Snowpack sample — Buffalo Mountain, Silverthorne, Colorado, USA (1/25/25, 10:11 AM MST)
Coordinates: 39.6222, -106.1139
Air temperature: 22 °F
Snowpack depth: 110 cm
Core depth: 20 cm
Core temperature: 48.2 °F
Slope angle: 12°, slope face: 102°
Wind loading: high
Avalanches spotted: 0
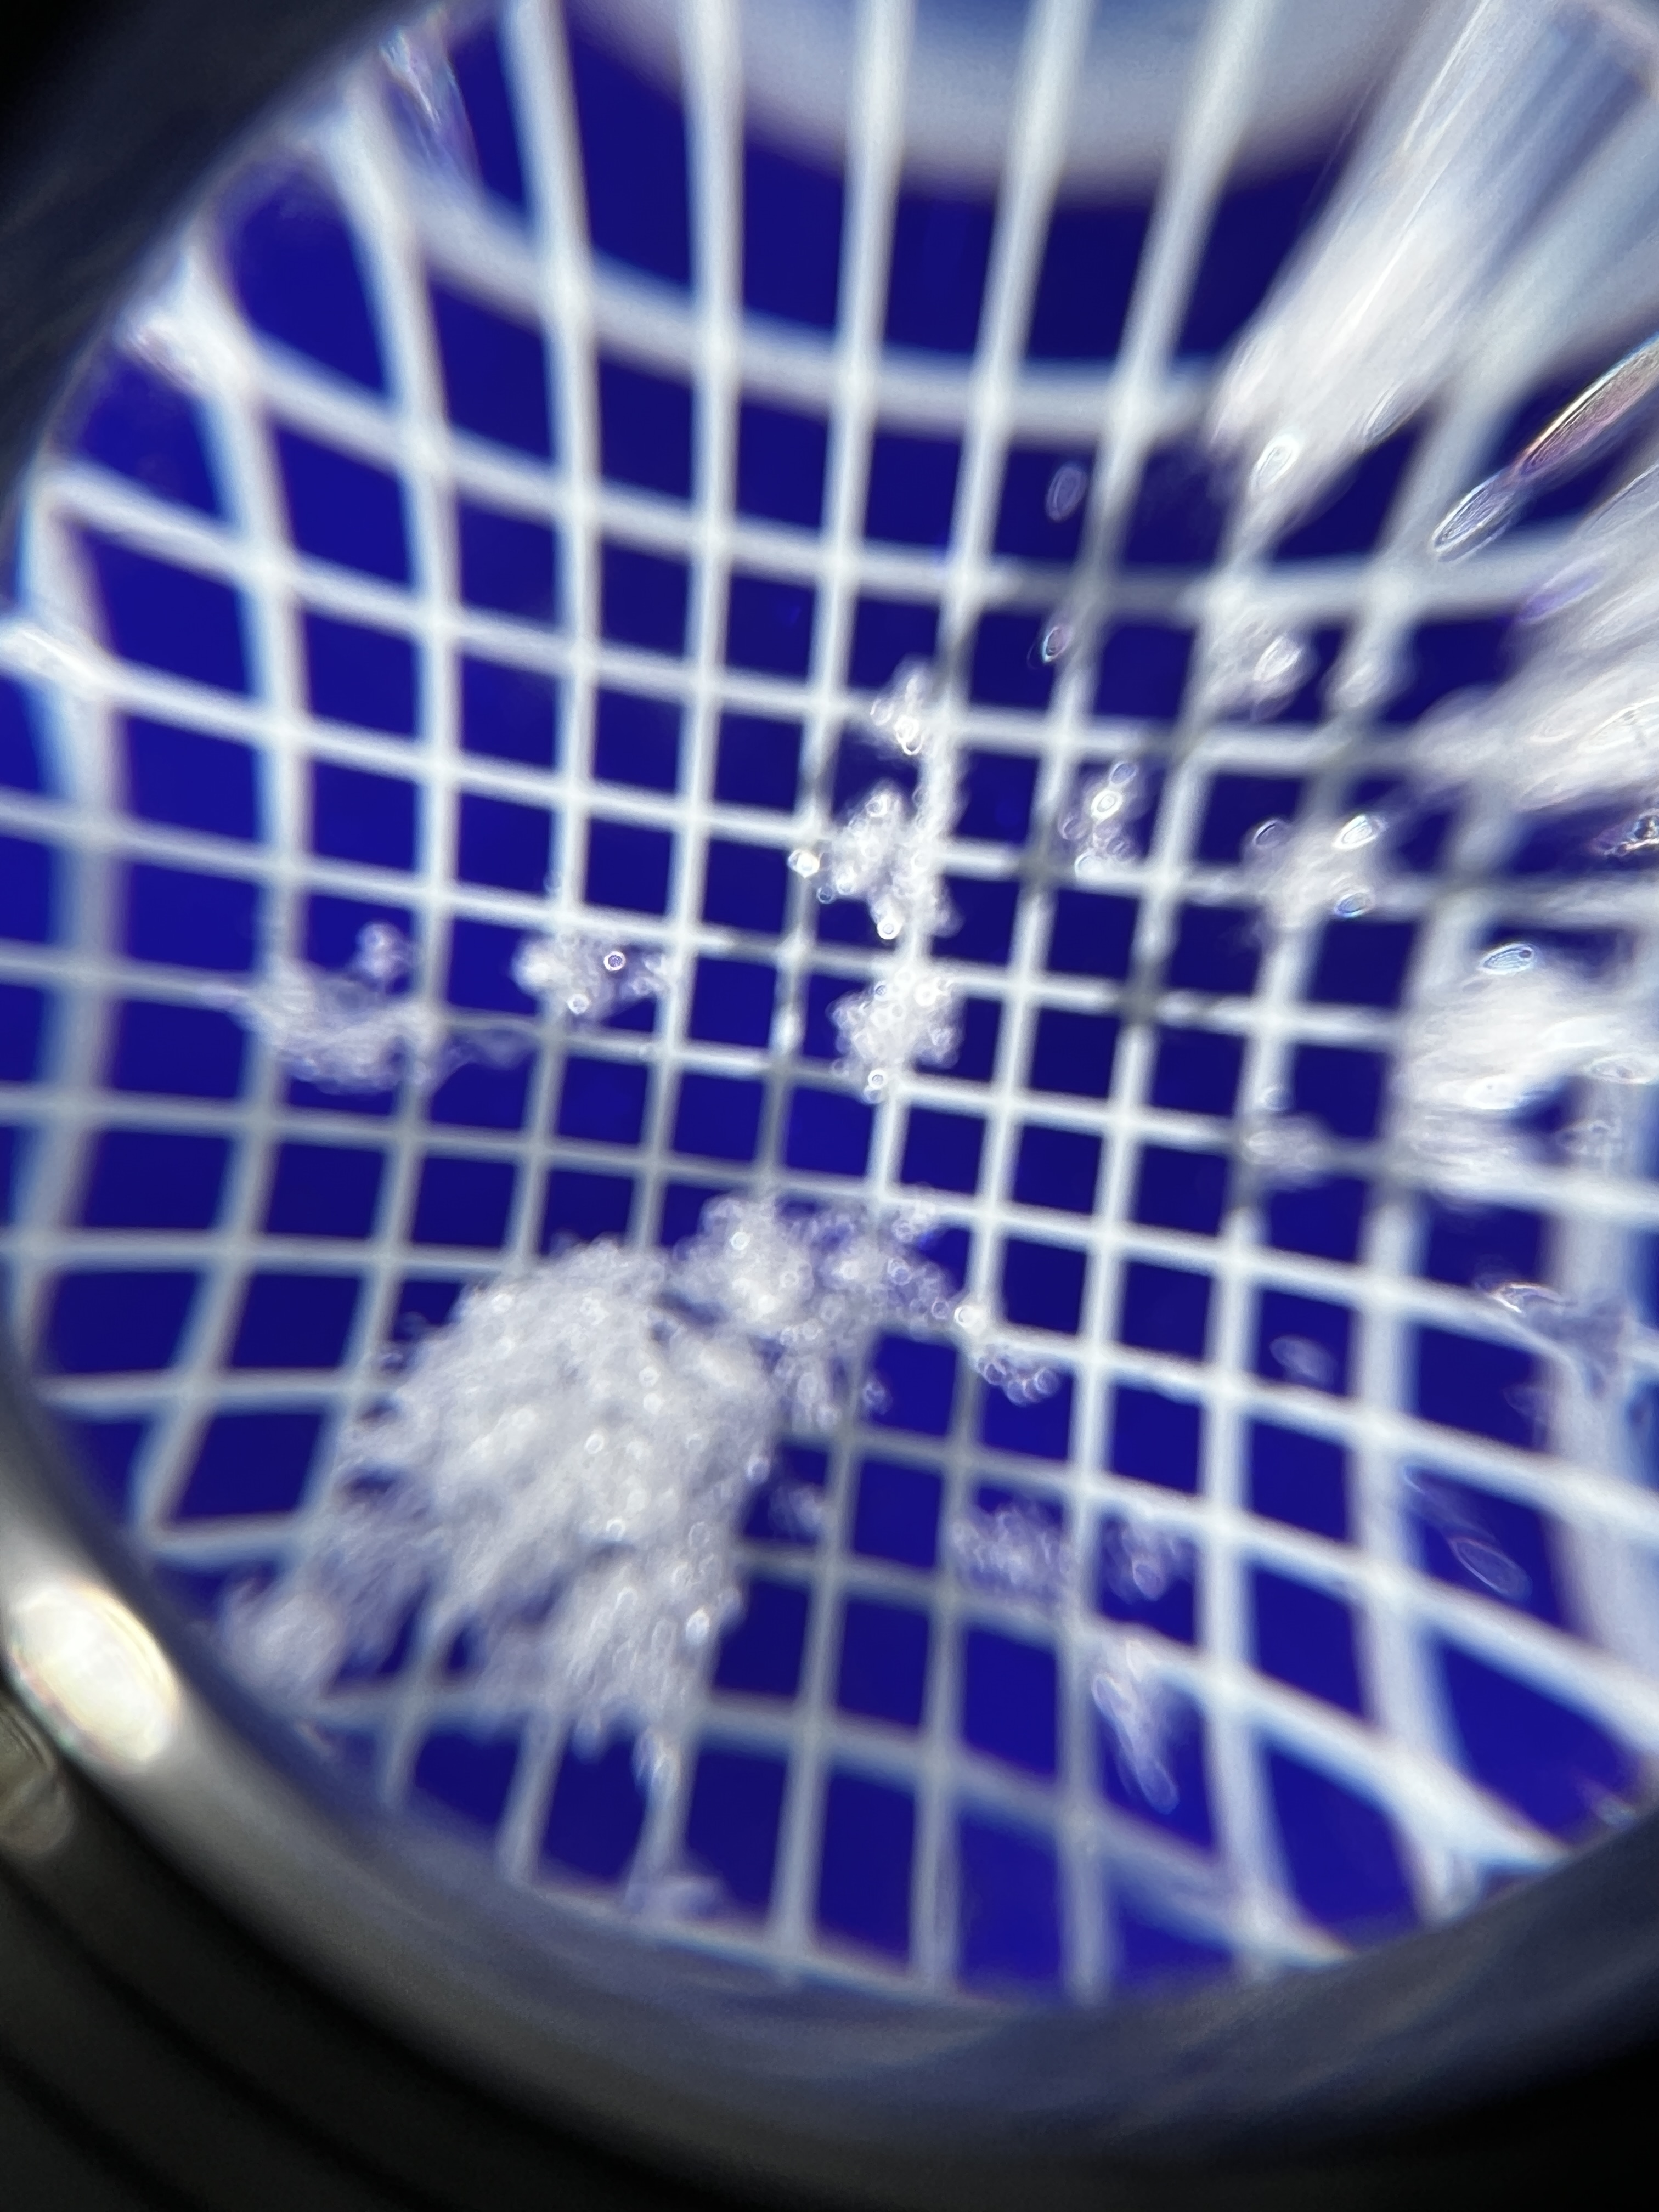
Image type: magnified_profile
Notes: No avalanches nearby, collected on the outskirts of a fire break 15 meters from the treeline, on way to Buffalo and Red Mountain